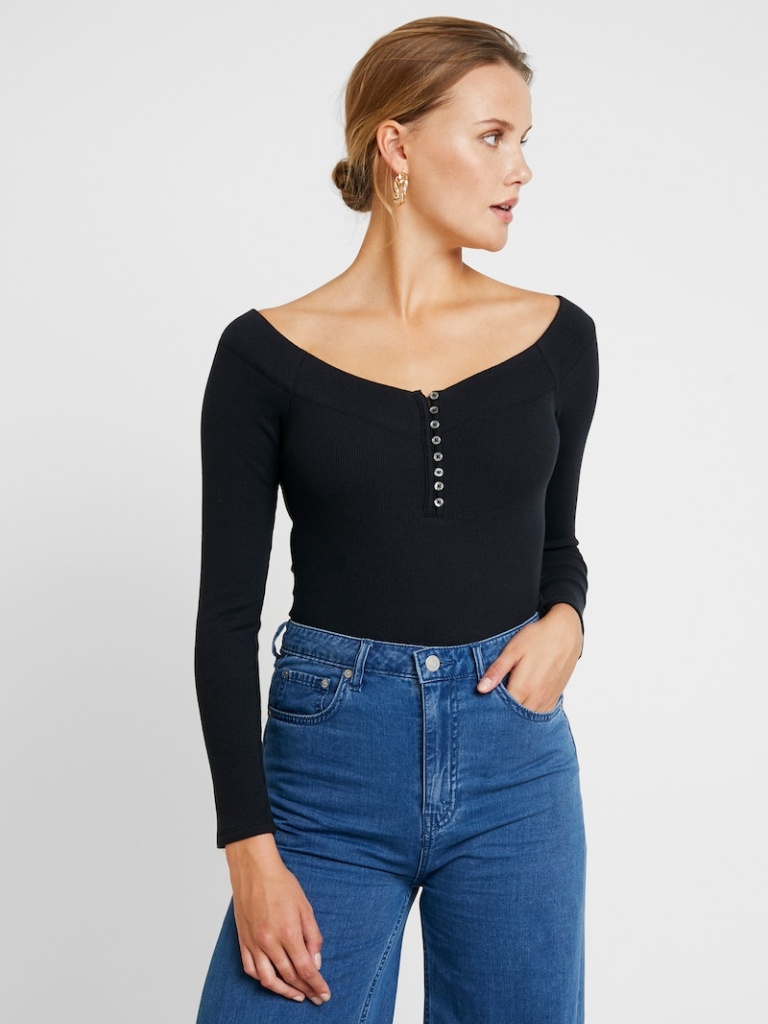
cotton tight a long-sleeved with the sleeves down hip length Fully Tucked in scoop bodysuit